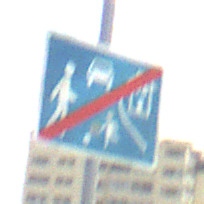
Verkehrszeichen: EndeVerkehrsberuhigterBereich
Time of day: MorningAfternoon
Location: Outdoor (Suburban)
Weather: PartlyCloudy
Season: NotSpecified
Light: Natural